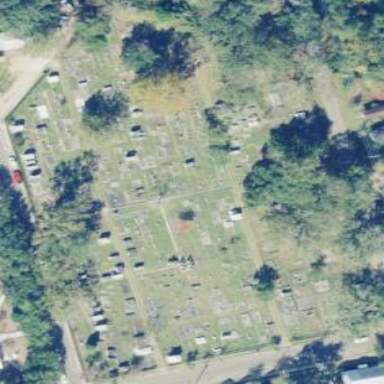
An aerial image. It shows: Cemetery.